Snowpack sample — Loveland Pass, Silver Plume, Colorado, USA (2/11/26, 12:00 PM MST)
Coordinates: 39.663, -105.886
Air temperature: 35 °F
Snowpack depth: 82 cm
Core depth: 30 cm
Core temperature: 23 °F
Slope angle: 13°, slope face: 12°
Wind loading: high
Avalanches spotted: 1
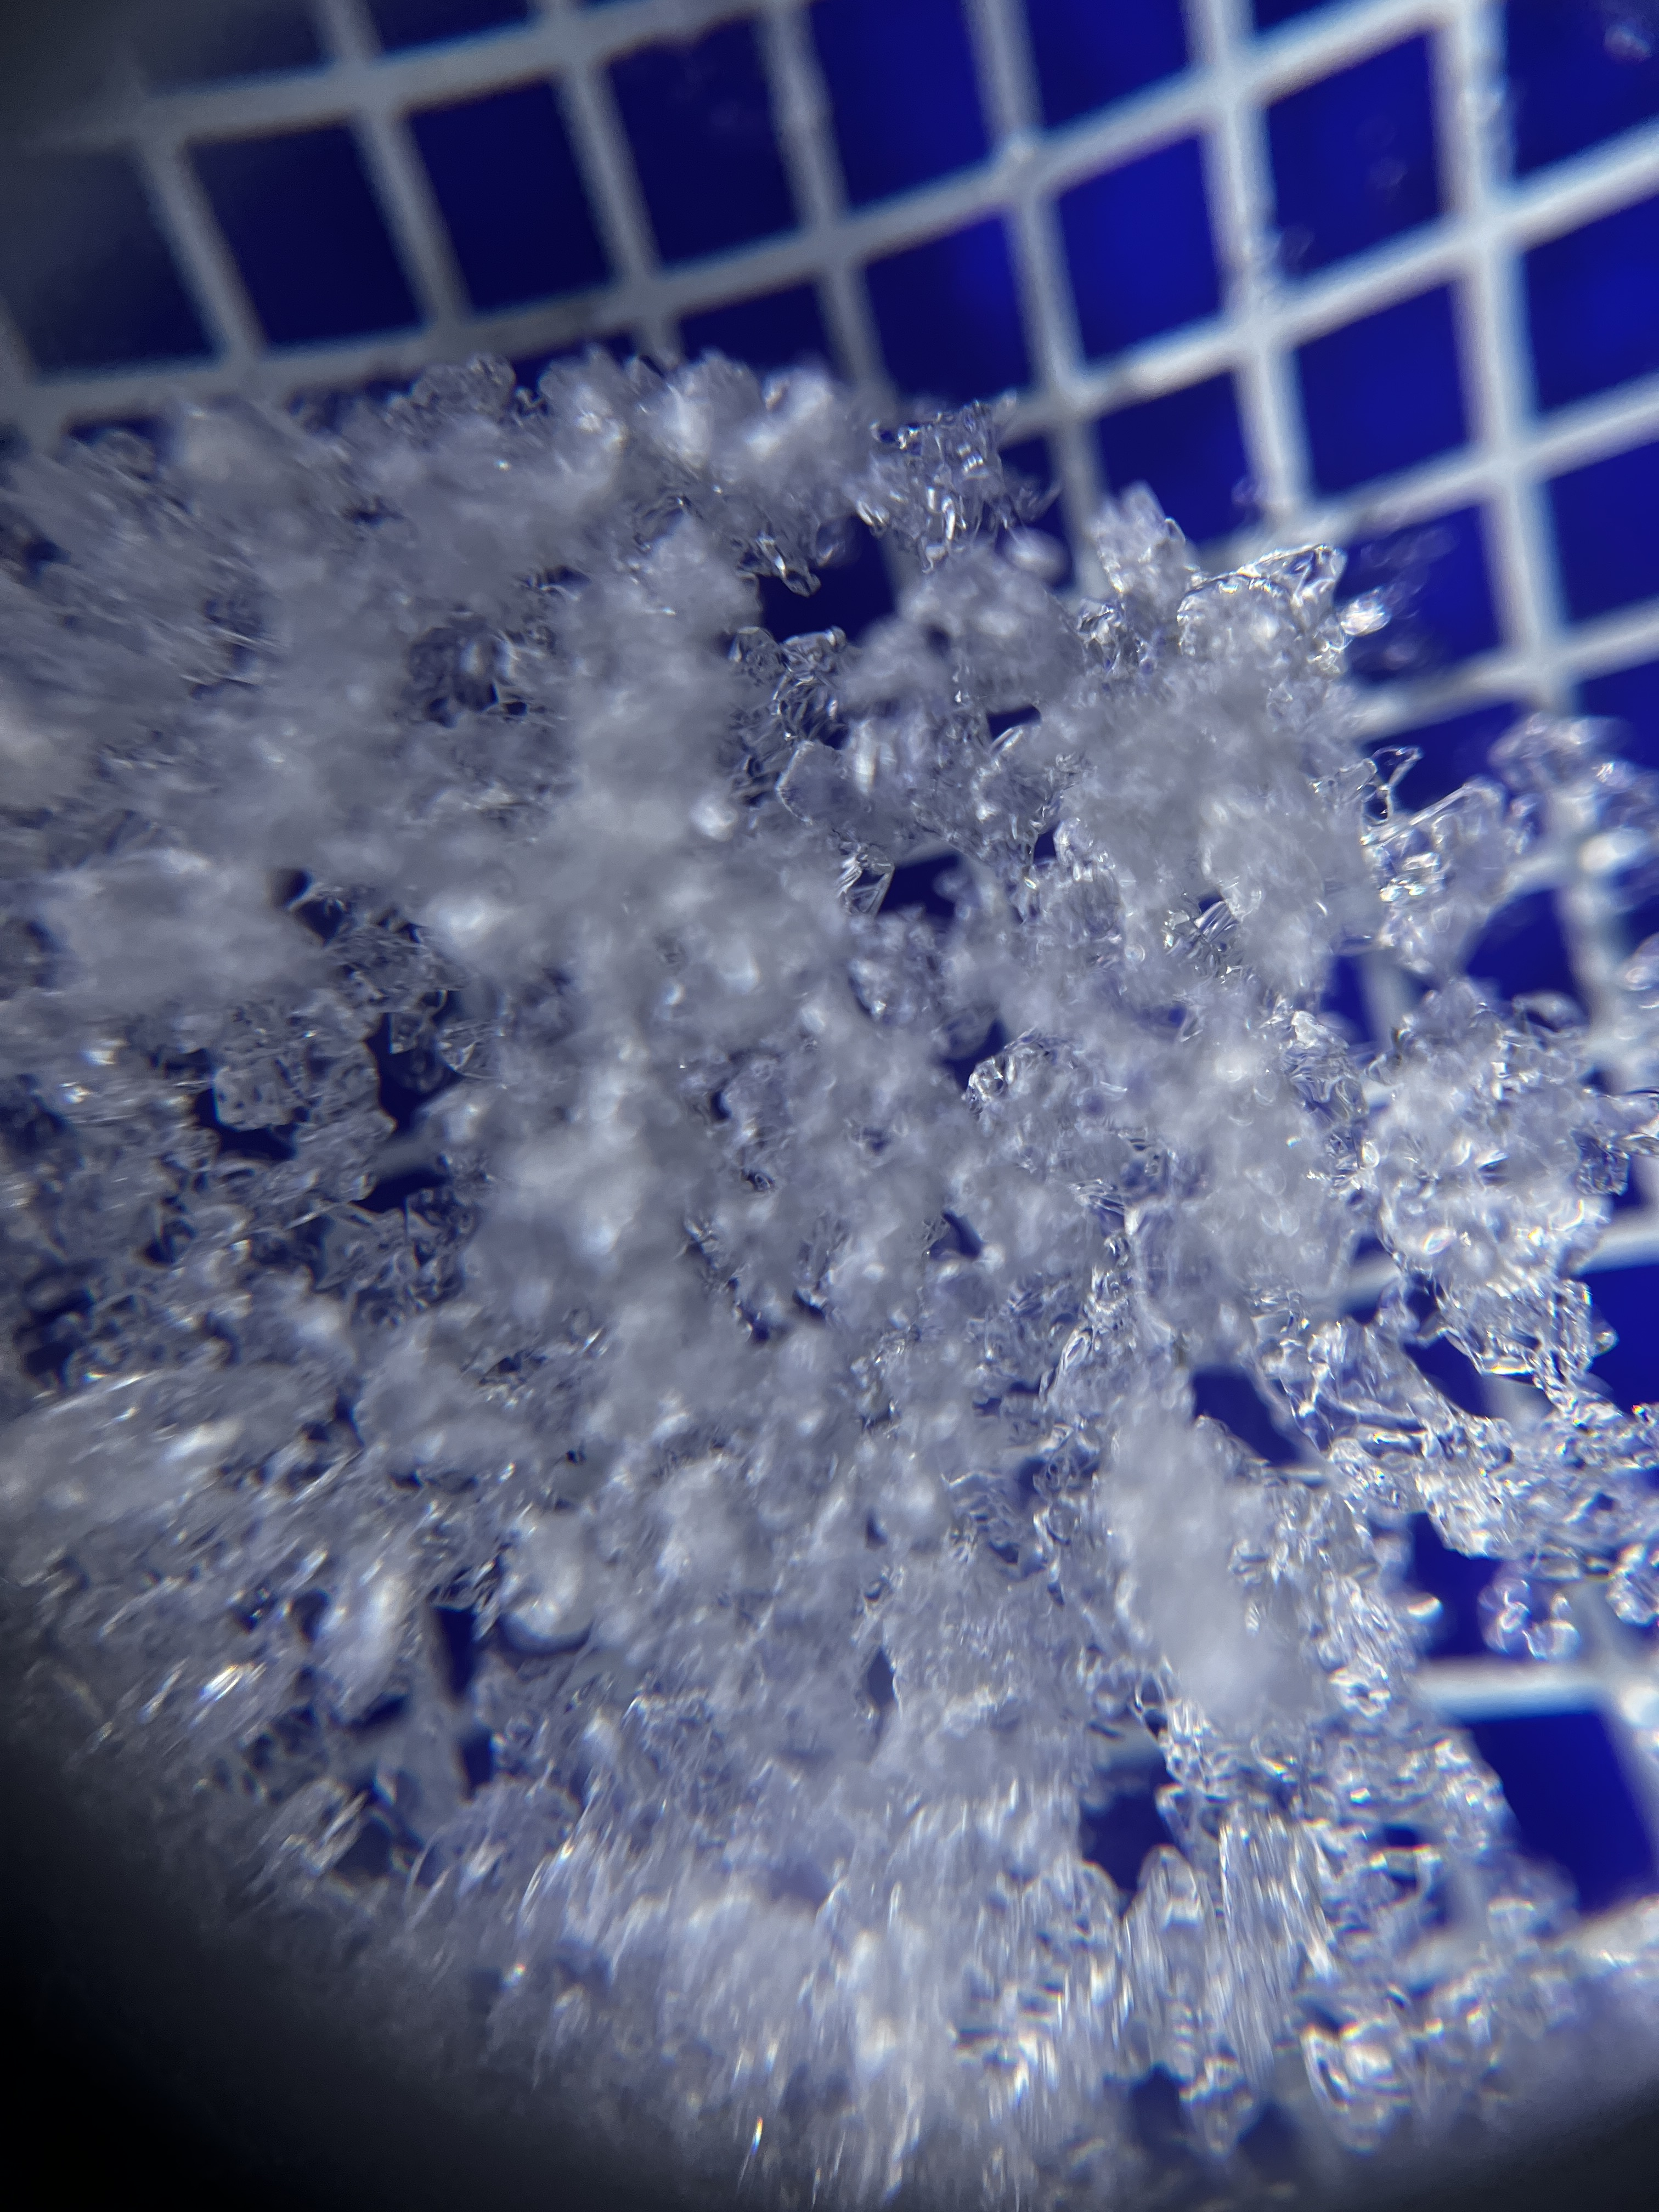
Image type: magnified_profile
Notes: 1 small avalanche spotted on the north side of the bowl, lots of wind loading